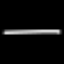
Label: line